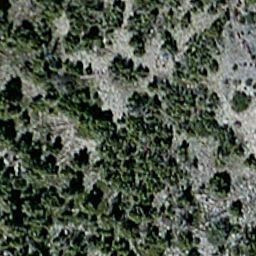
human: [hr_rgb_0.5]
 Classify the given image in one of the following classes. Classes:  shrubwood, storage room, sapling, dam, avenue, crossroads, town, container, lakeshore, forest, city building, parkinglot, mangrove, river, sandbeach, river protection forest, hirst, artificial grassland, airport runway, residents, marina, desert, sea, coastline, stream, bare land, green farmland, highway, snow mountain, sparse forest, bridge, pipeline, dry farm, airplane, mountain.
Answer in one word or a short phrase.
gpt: sparse forest